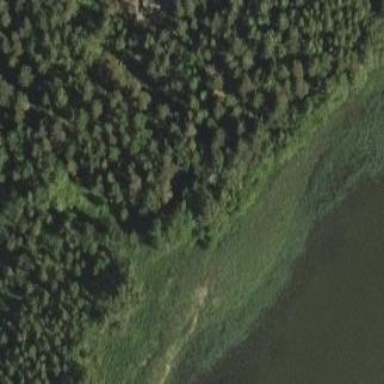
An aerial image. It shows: Forest area.